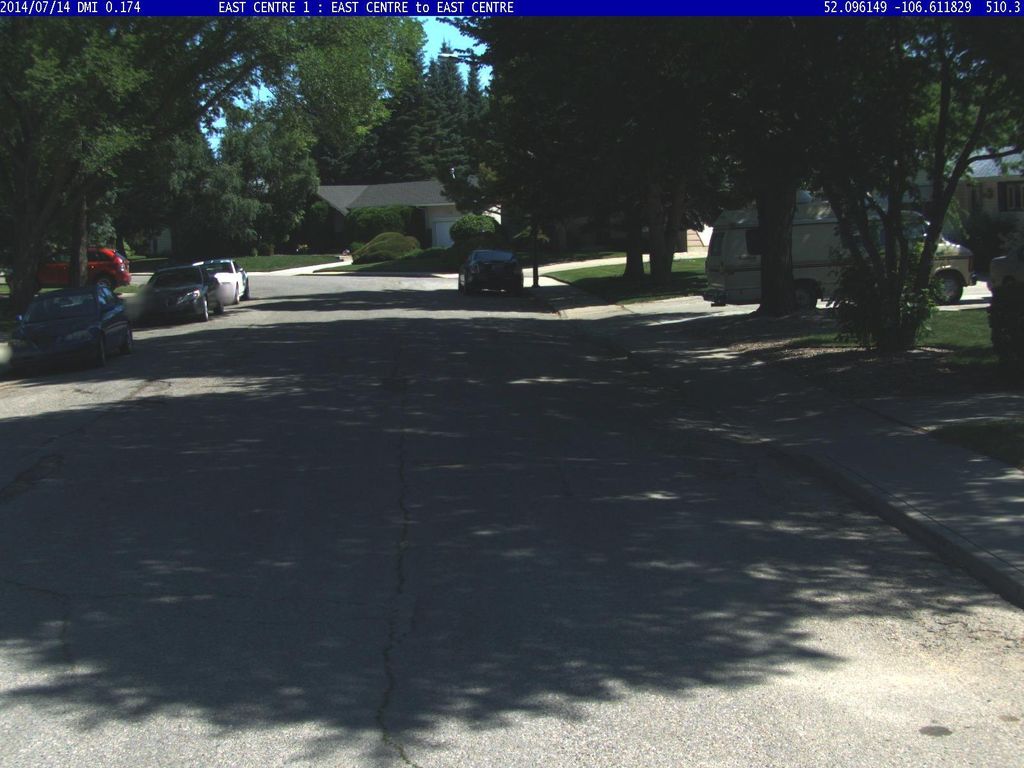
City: saskatoon